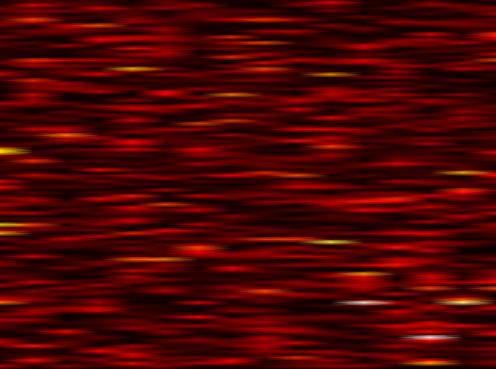
Label: UFMC